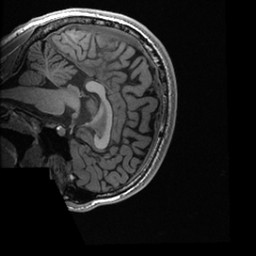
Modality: T1w
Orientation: sagittal